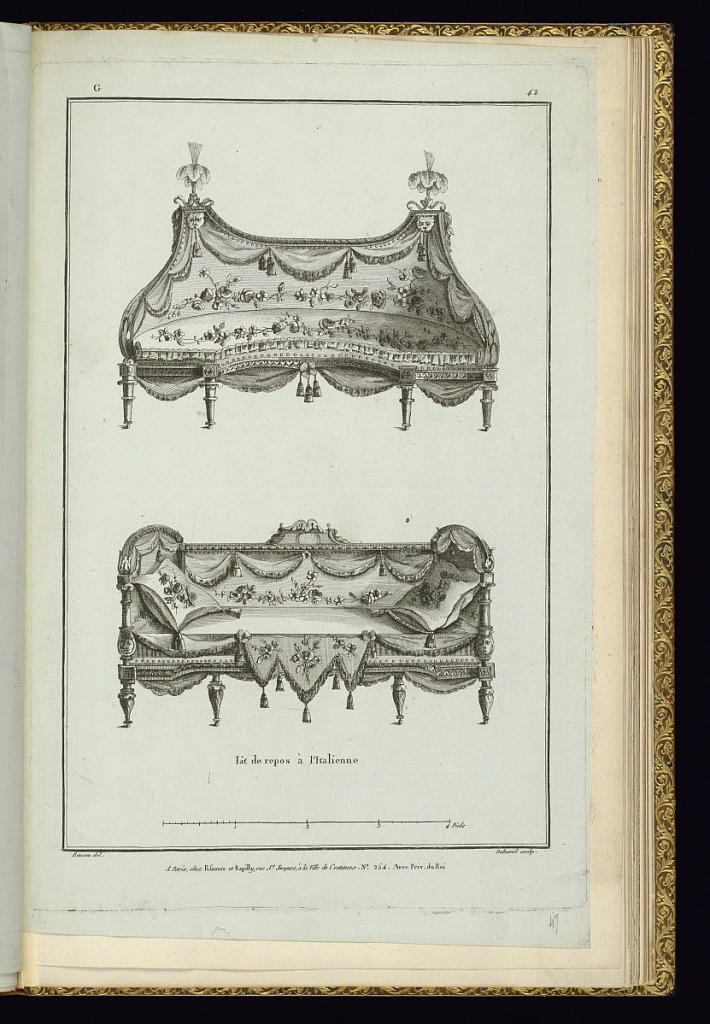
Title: Lit de Repos à l’Italienne
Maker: Pierre Ranson, French, 1736–1786
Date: late 18th century
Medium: Etching and engraving on blue paper
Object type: Print
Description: Two designs for daybeds upholstered with floral motifs, and drapery with hanging tassels. The frames are carved with scrolling leaves, running patterns, flowers, masks (mascarons), and rosettes with feather finials. A scale below. The plate is titled, numbered, and signed.